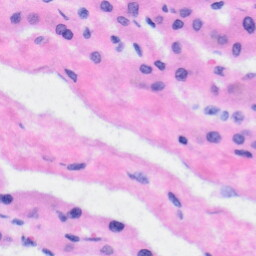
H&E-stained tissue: Liver